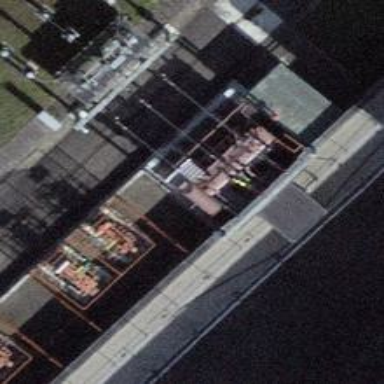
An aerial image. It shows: Transformer.